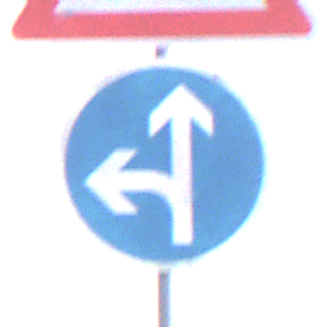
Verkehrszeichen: VorgeschriebeneFahrtrichtungGeradeausOderLinks
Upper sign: Lichtzeichenanlage
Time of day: SunriseSunset
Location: Outdoor (Nature)
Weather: Overcast
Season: NotSpecified
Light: Natural